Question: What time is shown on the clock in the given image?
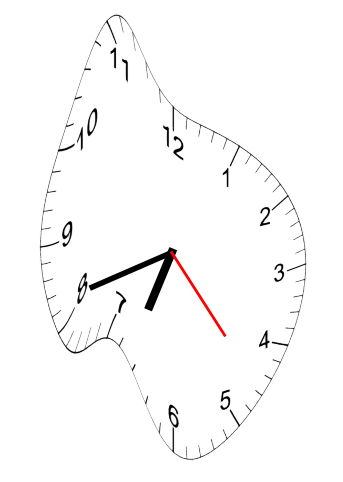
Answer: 06:41:23